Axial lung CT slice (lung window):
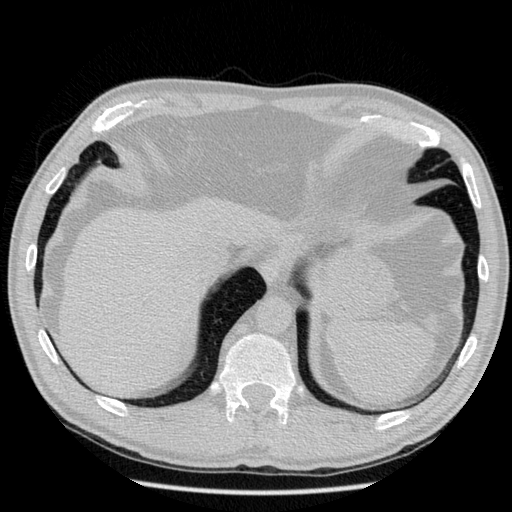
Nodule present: no